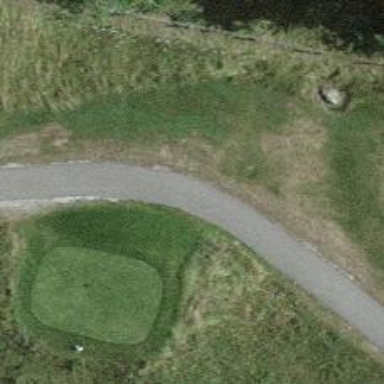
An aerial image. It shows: Designated golf cart path along service road.